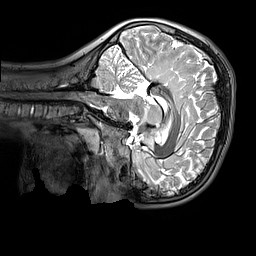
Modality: T2w
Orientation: sagittal
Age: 10
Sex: male
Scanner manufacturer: siemens
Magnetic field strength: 3 T
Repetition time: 3.2 s
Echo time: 0.408 s